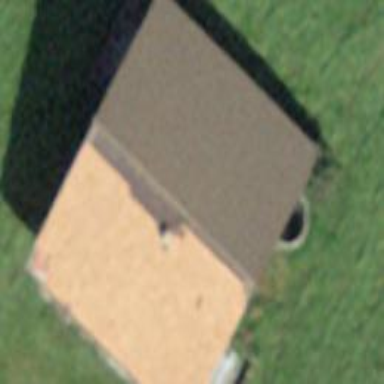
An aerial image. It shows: Farm building.